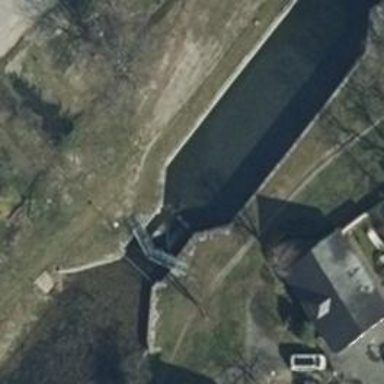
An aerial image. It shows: Lock gate along waterway.